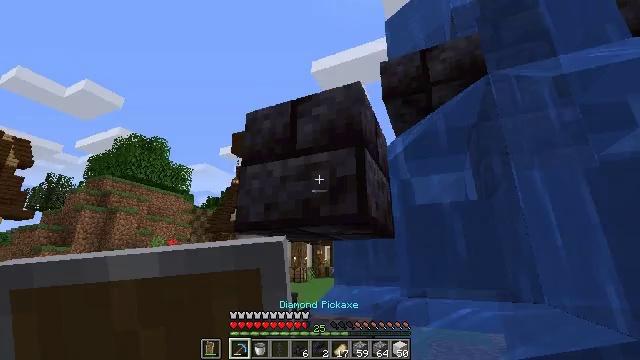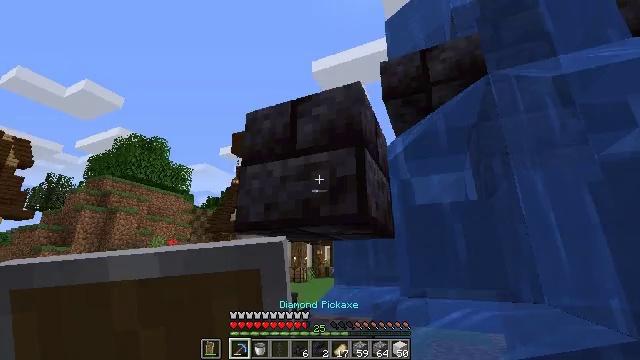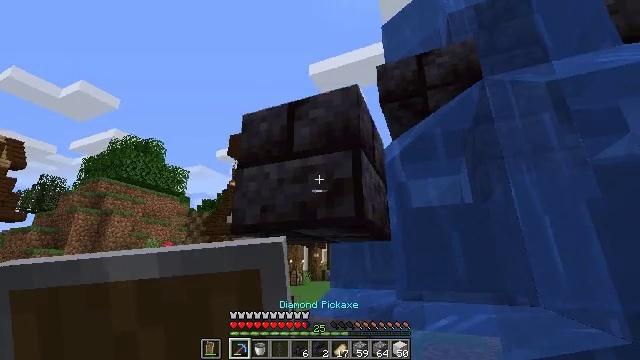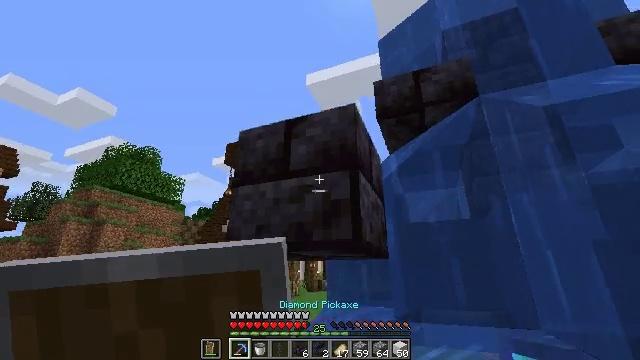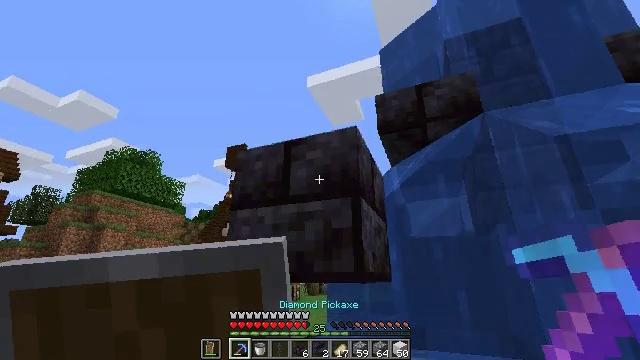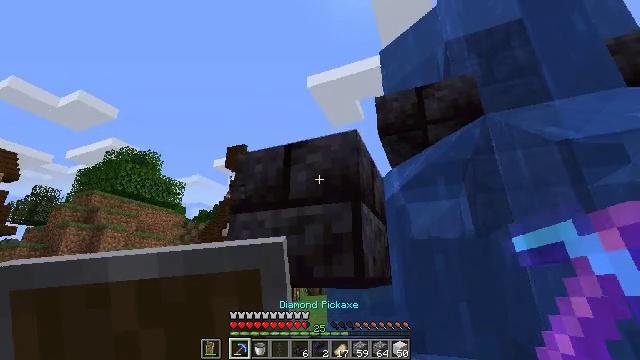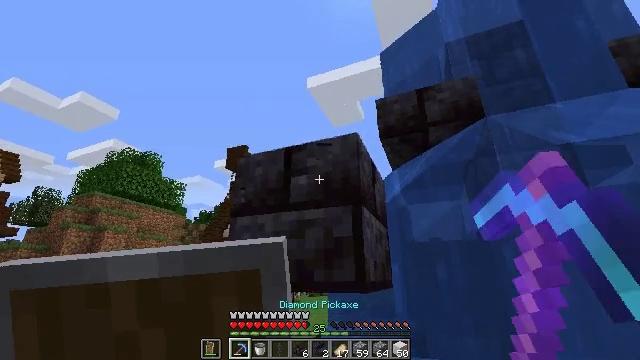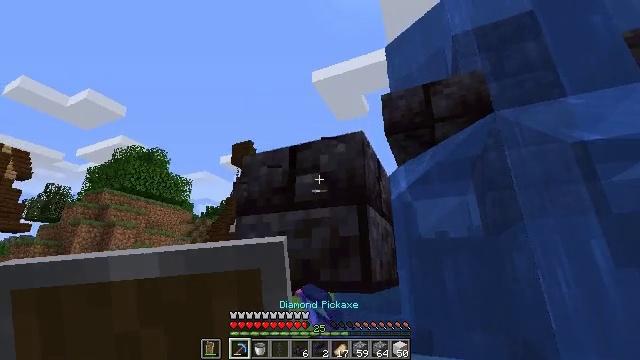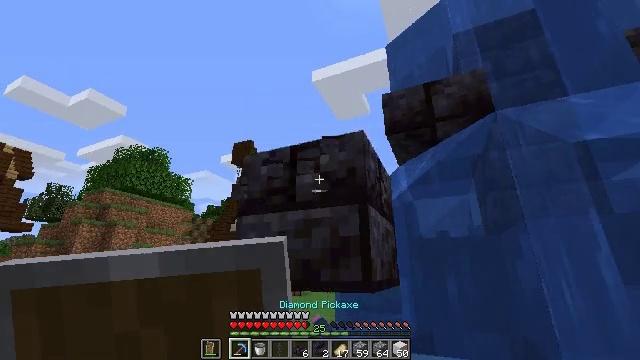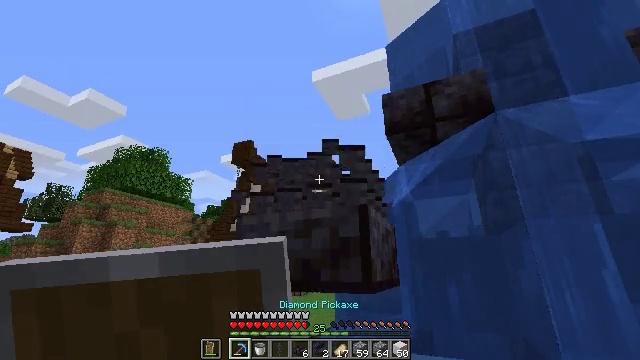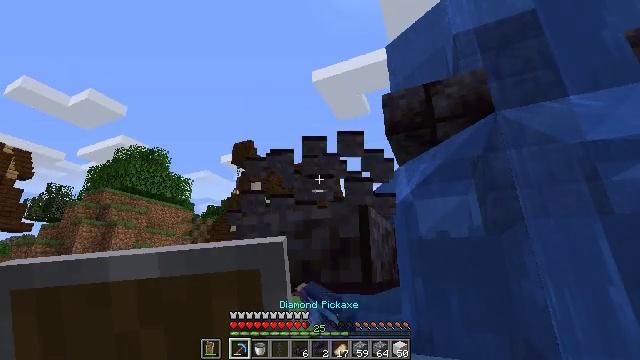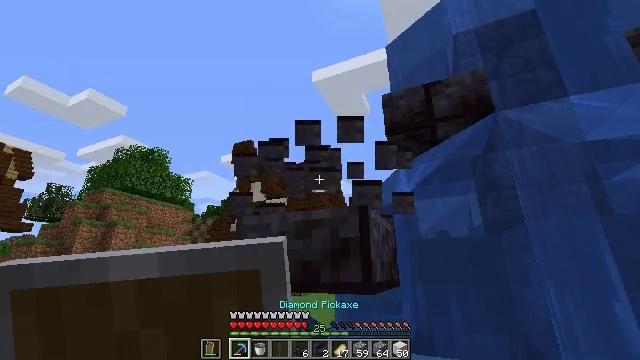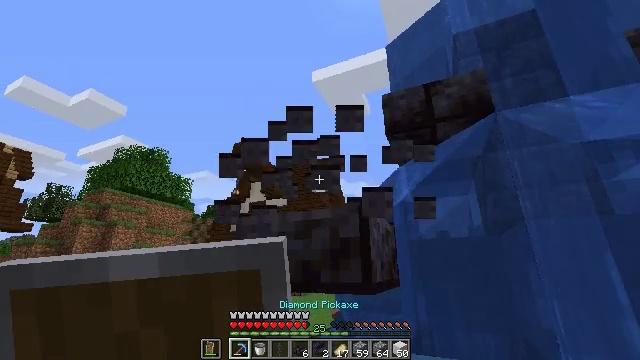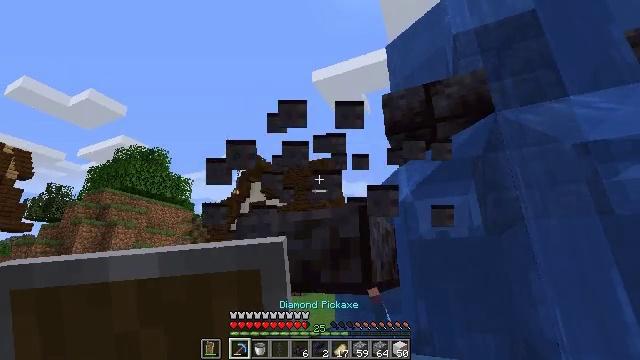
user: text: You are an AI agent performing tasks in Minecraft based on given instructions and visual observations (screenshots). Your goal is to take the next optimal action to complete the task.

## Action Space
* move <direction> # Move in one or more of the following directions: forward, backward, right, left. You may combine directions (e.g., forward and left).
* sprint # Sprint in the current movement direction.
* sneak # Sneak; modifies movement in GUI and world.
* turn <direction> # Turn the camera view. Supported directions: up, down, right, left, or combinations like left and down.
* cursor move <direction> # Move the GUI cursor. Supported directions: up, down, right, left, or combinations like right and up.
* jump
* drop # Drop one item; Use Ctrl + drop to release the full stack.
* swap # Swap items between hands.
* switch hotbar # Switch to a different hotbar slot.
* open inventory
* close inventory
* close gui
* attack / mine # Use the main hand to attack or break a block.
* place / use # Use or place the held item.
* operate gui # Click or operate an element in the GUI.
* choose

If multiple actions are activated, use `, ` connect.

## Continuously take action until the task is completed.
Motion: motion action
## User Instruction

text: Retrieve the polished blackstone brick slab by mining.
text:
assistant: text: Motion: sneak, switch to hotbar 1
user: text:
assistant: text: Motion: no_op
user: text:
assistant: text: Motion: turn up
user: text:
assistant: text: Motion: no_op
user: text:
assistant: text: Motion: attack / mine
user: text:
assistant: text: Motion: attack / mine
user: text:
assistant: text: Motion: turn left and down, attack / mine
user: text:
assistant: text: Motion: attack / mine
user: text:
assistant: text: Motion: attack / mine
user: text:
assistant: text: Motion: attack / mine
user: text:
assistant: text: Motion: attack / mine
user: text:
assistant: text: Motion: attack / mine
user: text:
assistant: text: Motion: attack / mine
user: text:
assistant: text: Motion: attack / mine